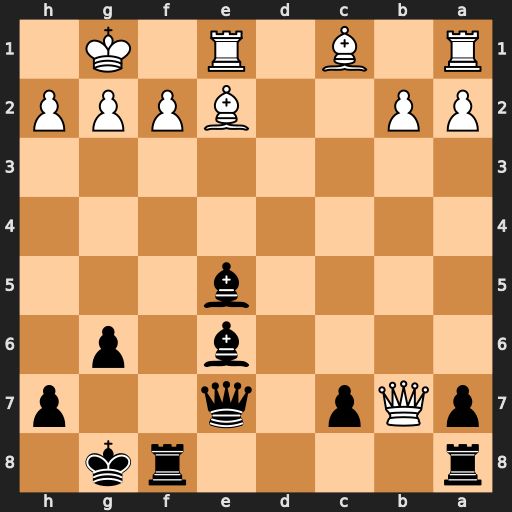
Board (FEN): r4rk1/pQp1q2p/4b1p1/4b3/8/8/PP2BPPP/R1B1R1K1
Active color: b
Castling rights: -
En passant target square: -
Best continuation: Bxh2+ Kh1 Qh4 Bg5 Qxg5